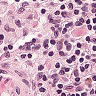
Metastatic tissue present: no